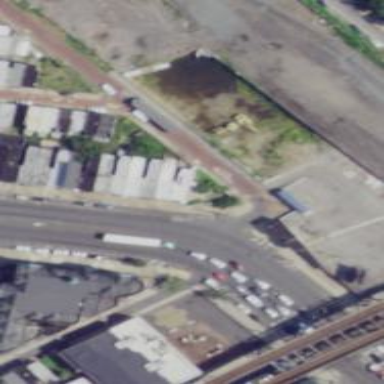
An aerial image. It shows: Unmarked crossing on footway.